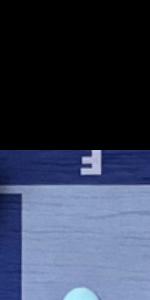
Label: Empty